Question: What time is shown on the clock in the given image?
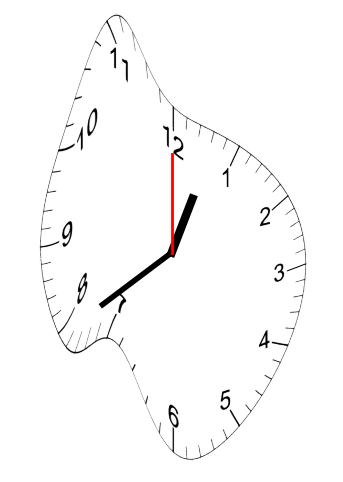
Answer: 12:39:00